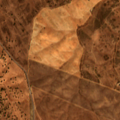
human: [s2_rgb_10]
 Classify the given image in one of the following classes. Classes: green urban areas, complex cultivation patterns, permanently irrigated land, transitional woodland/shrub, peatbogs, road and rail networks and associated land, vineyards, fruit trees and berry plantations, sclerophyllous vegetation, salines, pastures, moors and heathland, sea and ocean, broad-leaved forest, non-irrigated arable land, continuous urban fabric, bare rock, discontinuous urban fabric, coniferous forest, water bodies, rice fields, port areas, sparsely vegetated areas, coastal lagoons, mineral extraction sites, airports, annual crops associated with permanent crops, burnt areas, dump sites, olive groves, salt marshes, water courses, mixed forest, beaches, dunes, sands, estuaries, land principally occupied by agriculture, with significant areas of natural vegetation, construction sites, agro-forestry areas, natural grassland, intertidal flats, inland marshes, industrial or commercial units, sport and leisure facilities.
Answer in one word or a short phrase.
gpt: non-irrigated arable land, pastures, agro-forestry areas